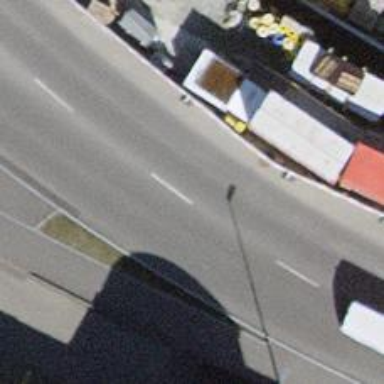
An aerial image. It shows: Public transport stop position.